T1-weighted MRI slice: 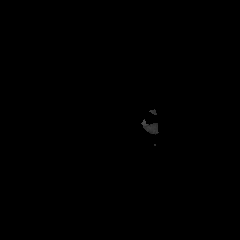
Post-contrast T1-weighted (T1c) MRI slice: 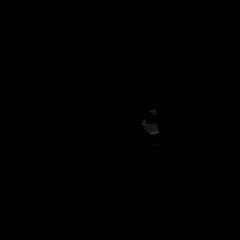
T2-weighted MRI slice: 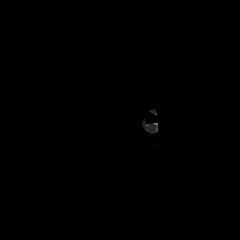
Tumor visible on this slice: no